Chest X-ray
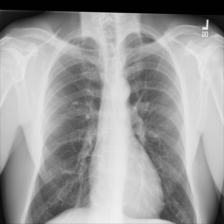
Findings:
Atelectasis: negative
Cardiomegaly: negative
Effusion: negative
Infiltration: negative
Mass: negative
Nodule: negative
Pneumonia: negative
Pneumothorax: negative
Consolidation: negative
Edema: negative
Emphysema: negative
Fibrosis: negative
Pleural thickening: negative
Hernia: negative